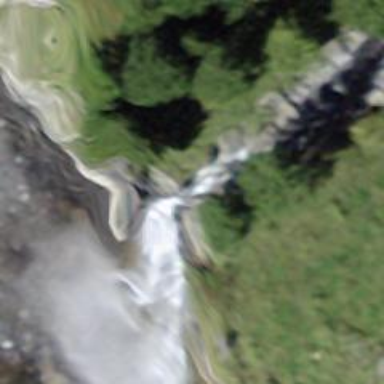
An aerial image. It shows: Beautiful waterfall in nature.